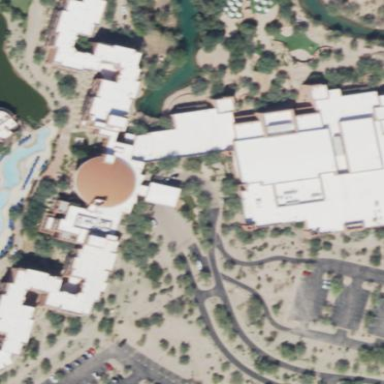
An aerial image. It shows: Hotel building.